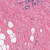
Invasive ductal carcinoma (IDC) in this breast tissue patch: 0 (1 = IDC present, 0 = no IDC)